The plot shows how the frequency content of a rotor-rig vibration signal evolves over time (STFT spectrogram). Determine the machine's mechanical condition. Answer with exactly one of: normal, misalignment, unbalance, looseness.
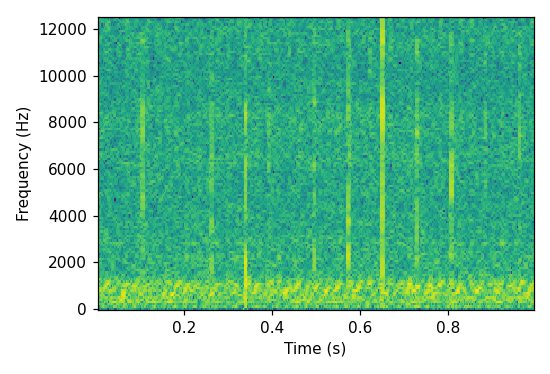
Answer: unbalance